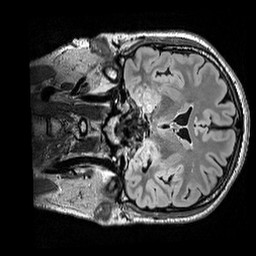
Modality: FLAIR
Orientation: coronal
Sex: male
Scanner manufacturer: siemens
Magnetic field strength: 3 T
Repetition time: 5 s
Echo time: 0.395 s